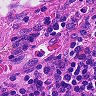
Metastatic tissue present: no